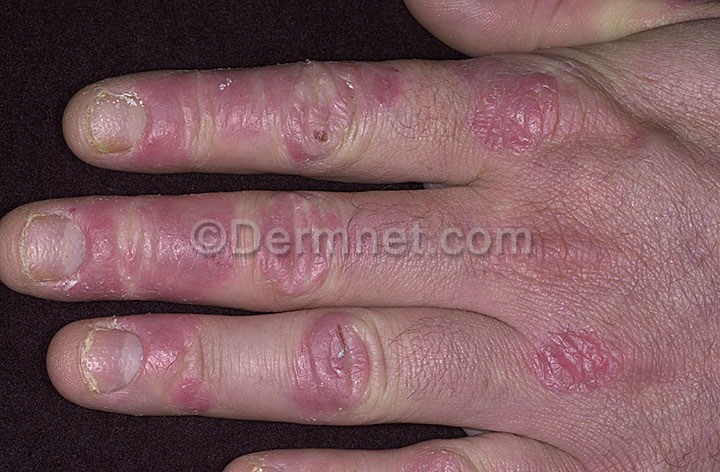
Disease: Psoriasis pictures Lichen Planus and related diseases